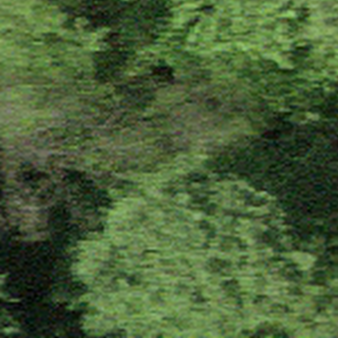
Label: other